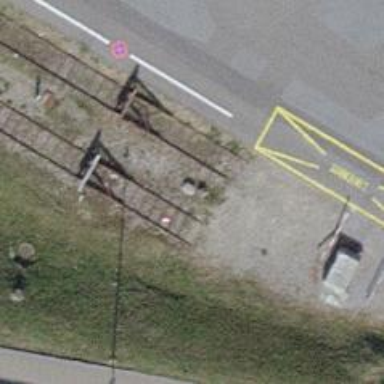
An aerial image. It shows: Railway buffer stop.